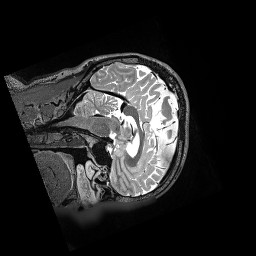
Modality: T2w
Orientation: sagittal
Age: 36
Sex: male